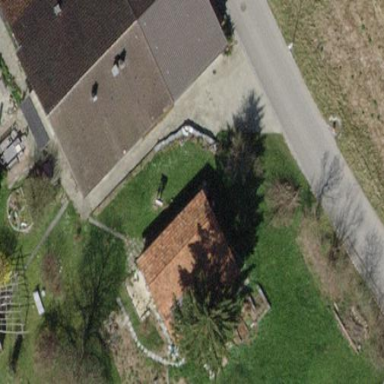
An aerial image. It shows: Gabled shed with red roof made of roof tiles.